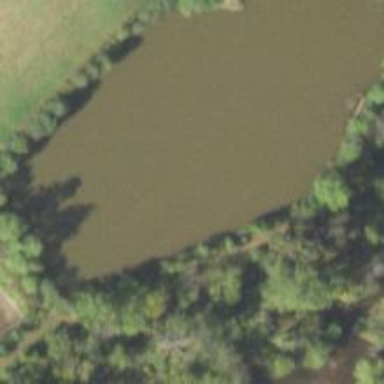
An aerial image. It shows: Pond surrounded by natural water.